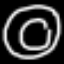
Label: donut